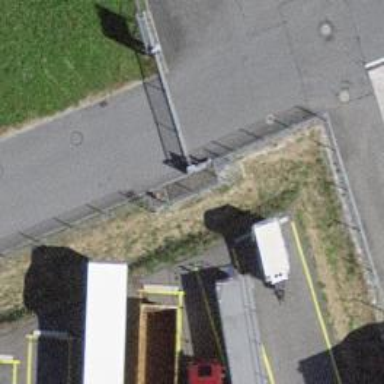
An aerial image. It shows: Gate.